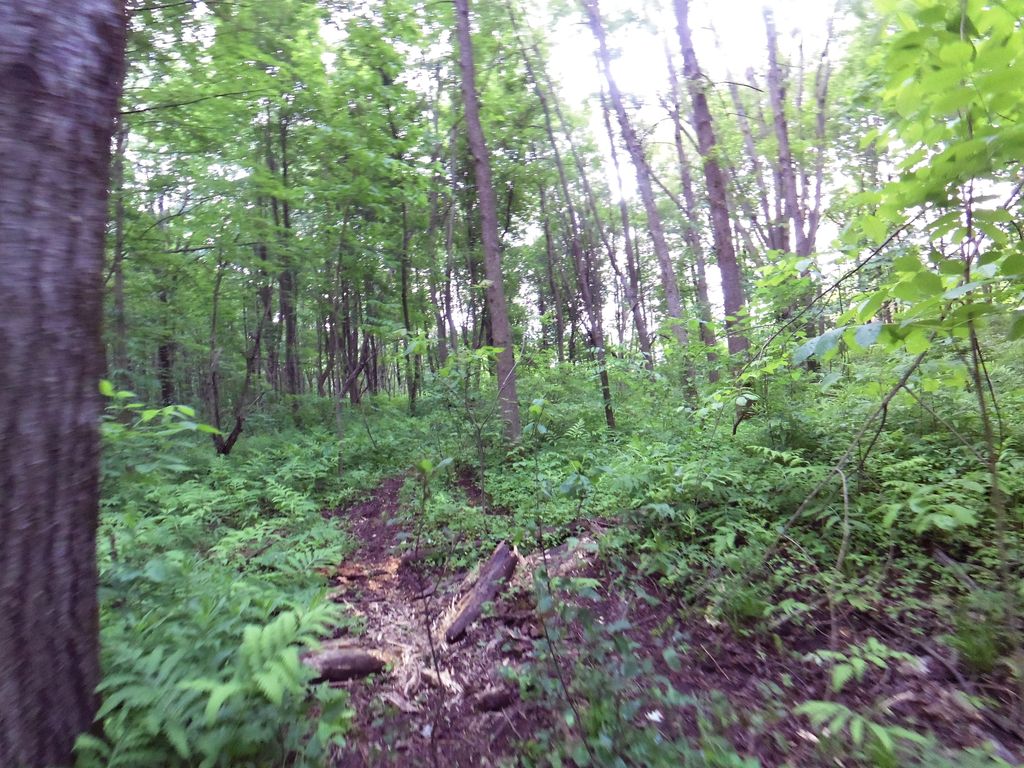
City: ottawa-gatineau